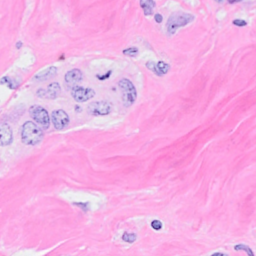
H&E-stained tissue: Breast